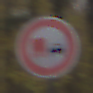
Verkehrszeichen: UeberholverbotKraftfahrzeuge
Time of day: MorningAfternoon
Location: Outdoor (Nature)
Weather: Overcast
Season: Autumn
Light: Natural